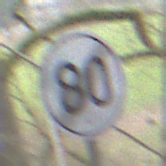
Verkehrszeichen: EndeGeschwindigkeit80
Umgebung: Outdoor, Nature
Tageszeit: MorningAfternoon
Wetter: PartlyCloudy
Licht: Natural
Jahreszeit: NotSpecified
Kontrast: LowContrast